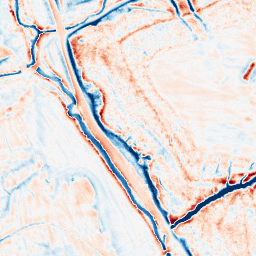
Category: edge_preserving
Decomposition family: guided
Decomposition parameters: radius: 4
eps: 0.1
Upsampling method: bspline
Upsampling parameters: scale: 4
Upsampling scale: 4